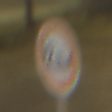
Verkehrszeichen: TatsaechlicheBreite2Komma3
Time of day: Night
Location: Outdoor (Urban)
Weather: Clear
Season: NotSpecified
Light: Artificial